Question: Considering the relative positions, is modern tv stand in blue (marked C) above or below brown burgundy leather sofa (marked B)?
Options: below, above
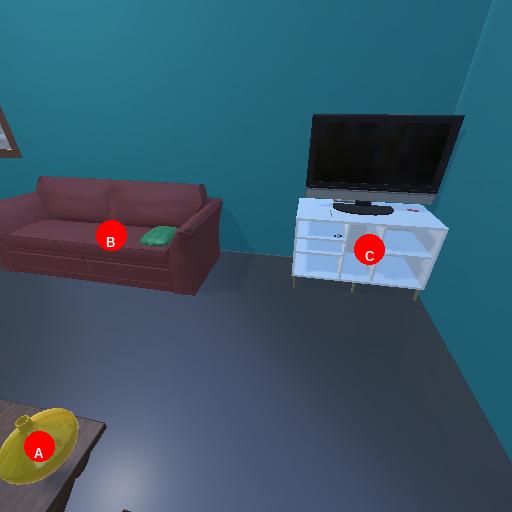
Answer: below